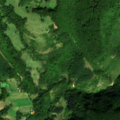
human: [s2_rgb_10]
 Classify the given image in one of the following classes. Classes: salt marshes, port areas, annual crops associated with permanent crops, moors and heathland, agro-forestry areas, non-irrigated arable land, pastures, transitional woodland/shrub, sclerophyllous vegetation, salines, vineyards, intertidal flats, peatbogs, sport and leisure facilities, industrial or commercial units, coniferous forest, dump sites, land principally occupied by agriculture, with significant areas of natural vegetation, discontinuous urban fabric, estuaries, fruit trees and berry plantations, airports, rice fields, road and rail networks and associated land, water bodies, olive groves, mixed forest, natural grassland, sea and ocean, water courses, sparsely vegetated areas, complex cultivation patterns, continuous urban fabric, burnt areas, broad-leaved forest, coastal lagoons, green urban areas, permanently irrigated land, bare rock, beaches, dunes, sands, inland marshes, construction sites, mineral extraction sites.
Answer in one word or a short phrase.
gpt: land principally occupied by agriculture, with significant areas of natural vegetation, broad-leaved forest, natural grassland, transitional woodland/shrub